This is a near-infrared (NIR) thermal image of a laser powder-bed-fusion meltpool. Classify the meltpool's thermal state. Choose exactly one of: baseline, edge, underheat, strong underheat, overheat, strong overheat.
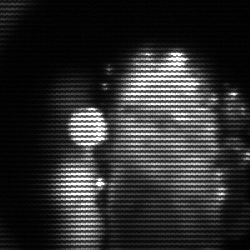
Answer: strong underheat